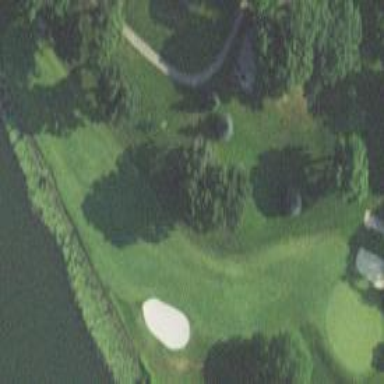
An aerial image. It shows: Golf fairway in the image.